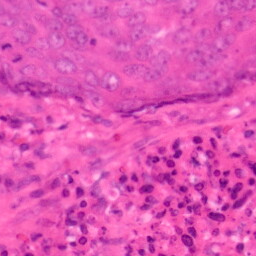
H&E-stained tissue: Colon